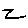
Label: zigzag